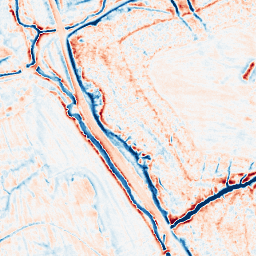
Category: edge_preserving
Decomposition family: anisotropic_diffusion
Decomposition parameters: iterations: 20
kappa: 10
gamma: 0.2
Upsampling method: sinc_hamming
Upsampling parameters: scale: 2
kernel_size: 4
Upsampling scale: 2